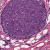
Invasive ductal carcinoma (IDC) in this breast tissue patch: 0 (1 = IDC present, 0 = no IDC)